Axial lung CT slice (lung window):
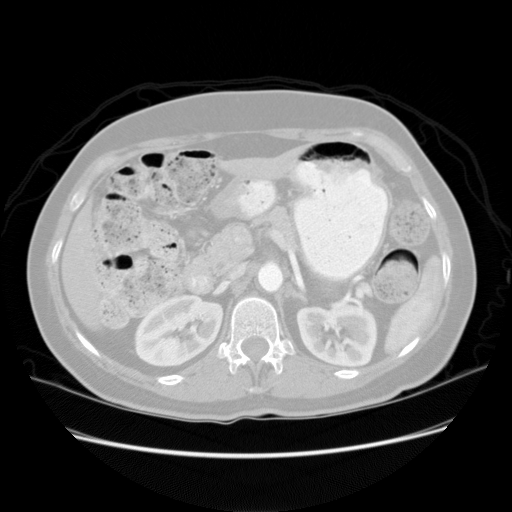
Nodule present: no